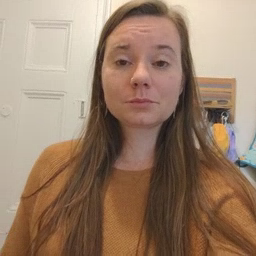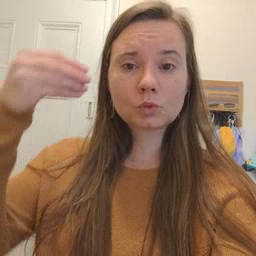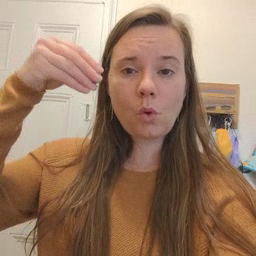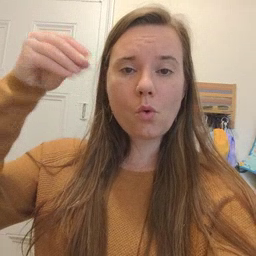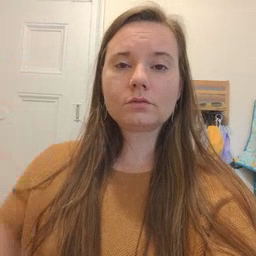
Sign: store